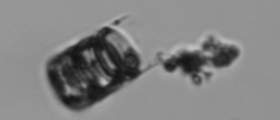
Label: Paralia_sulcata